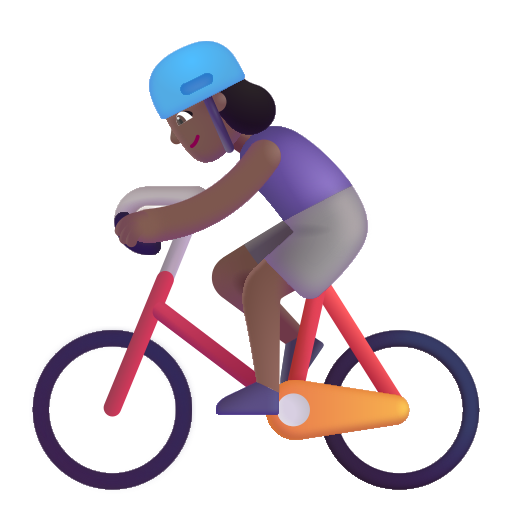
woman biking color  dark